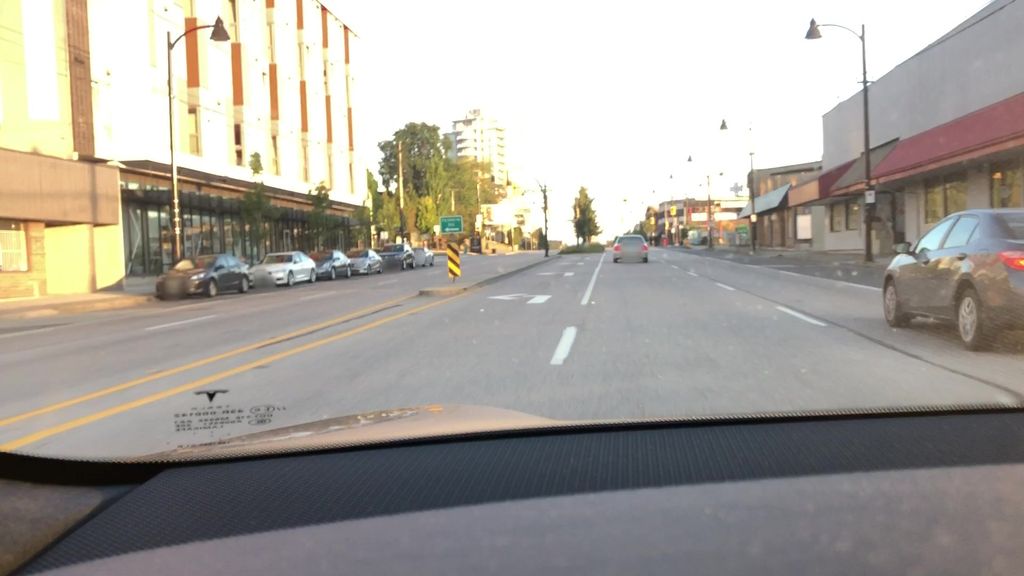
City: vancouver